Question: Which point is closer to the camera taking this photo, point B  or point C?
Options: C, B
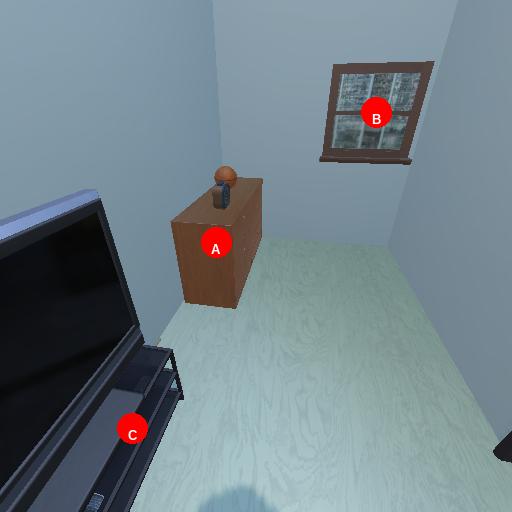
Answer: C